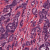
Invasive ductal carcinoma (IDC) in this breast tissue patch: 1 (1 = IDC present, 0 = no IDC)